Interaction volume radius: 10 \u00c5
Interaction volume height: 25 \u00c5
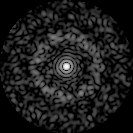
Disorder parameter: 0.8388